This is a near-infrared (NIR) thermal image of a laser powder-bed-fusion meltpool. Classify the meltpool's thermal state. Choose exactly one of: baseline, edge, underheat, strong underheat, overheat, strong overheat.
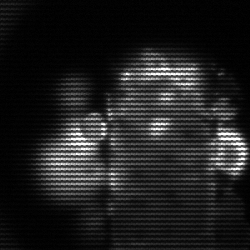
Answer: strong underheat